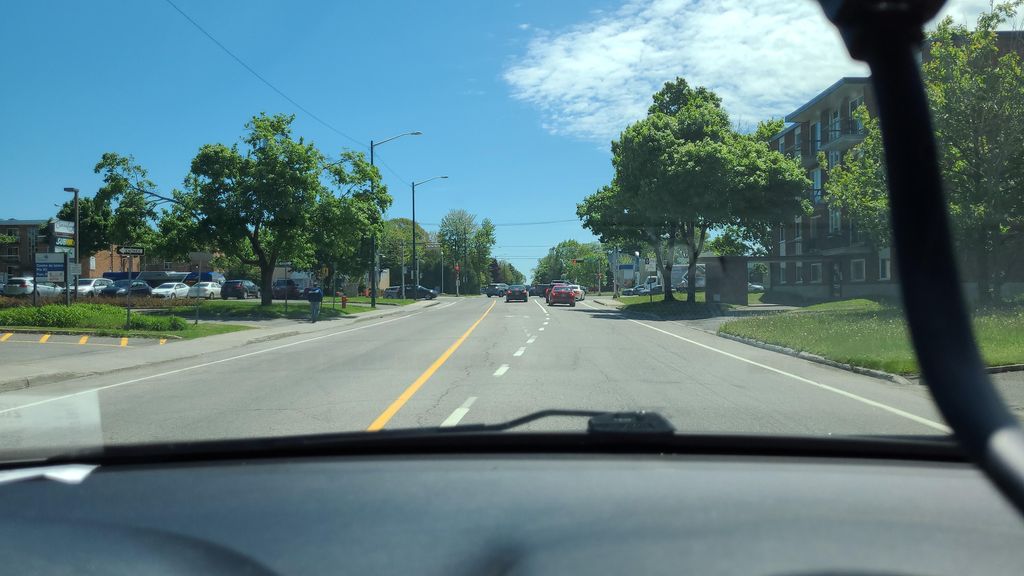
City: quebec_city